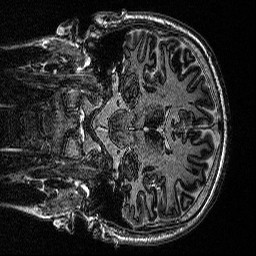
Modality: MP2RAGE
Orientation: coronal
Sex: male
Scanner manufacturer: siemens
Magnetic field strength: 3 T
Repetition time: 5 s
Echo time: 0.00292 s